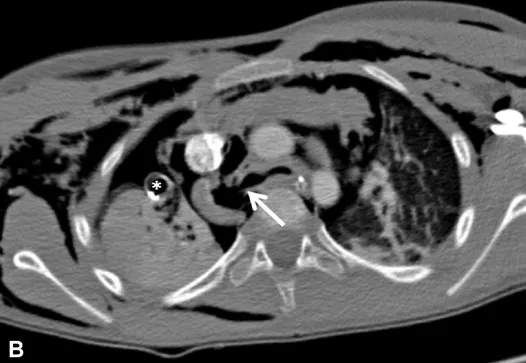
Computed tomography imaging displaying rupture of the right main stem bronchus (arrow), massive soft tissue and mediastinal emphysema, and significant right pneumothorax and in spite of drainage (*thoracostomy tube).
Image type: radiology (ct)